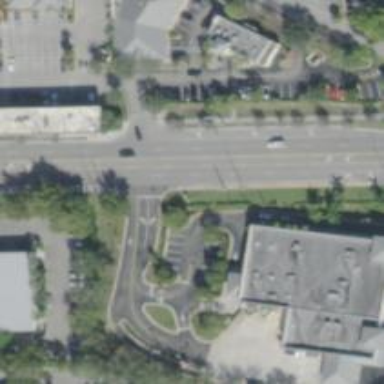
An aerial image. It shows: Unmarked crossing on footway.